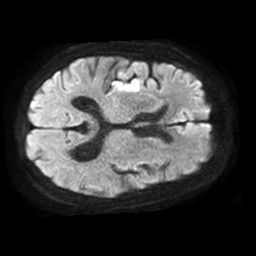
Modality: TRACE
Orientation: axial
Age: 78
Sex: female
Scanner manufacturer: philips
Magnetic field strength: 1.5 T
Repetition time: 3.275 s
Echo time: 0.06922 s